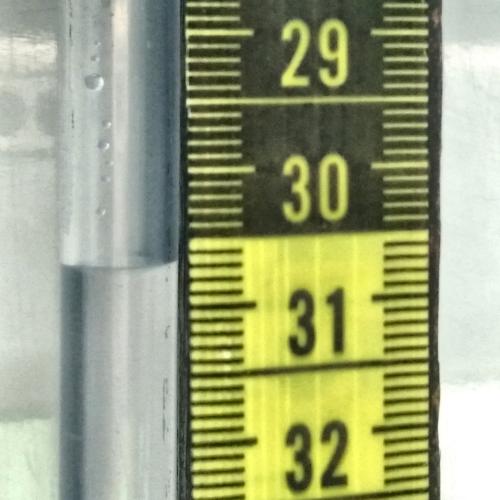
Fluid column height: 30.7 cm